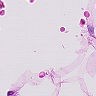
Metastatic tissue present: no